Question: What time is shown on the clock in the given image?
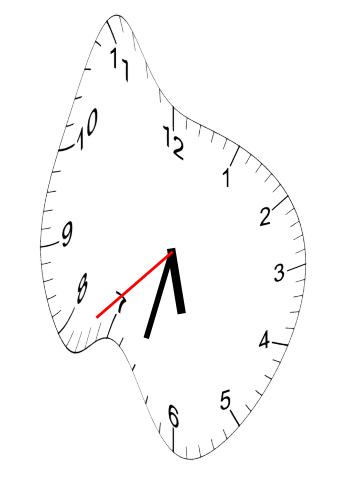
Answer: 05:32:38